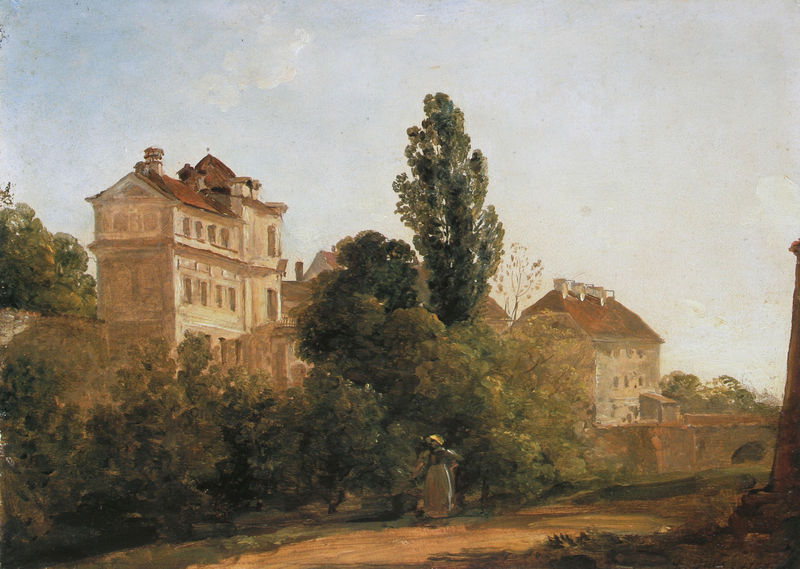
Titel: Das Trivaschlößchen
Künstler: Johann Georg von Dillis
Standort: München
Institution: Bayerische Staatsgemäldesammlungen
Schlagwörter: baum, blau, blätter, gemälde, himmel, laub, schatten, weiß, wolken, bäume, gelb, grün, impressionismus, landschaft, ocker, sand, stadt, äste, braun, fenster, frau, hell, hut, kleid, licht, strasse, dach, gebäude, haus, rot, weg, wiese, wolke, beige, haube, rock, architektur, steine, tragen, bild, ast, erde, häuser, natur, pappel, brücke, busch, büsche, gebüsch, sonne, sträucher, realismus, blatt, pflanze, pflanzen, england, arbeit, kamin, kamine, schornstein, garten, erdig, schürze, farbig, sommer, ansicht, bogen, süden, arbeiten, lehm, dorf, dächer, mauer, schornsteine, allee, romantik, constable, staffage, duktus, draussen, kopftuch, menzel, frühling, tor, kelid, wohnhaus, spaziergang, senkrecht, villa, biedermeier, lanschaft, stadtmauer, etagen, herrenhaus, stockwerke, wohnen, giessen, gartenanlage, wegs, grüm, hä, brpcke, chatten, durchlass, staffagefigur, himmekl, ra, haus garten